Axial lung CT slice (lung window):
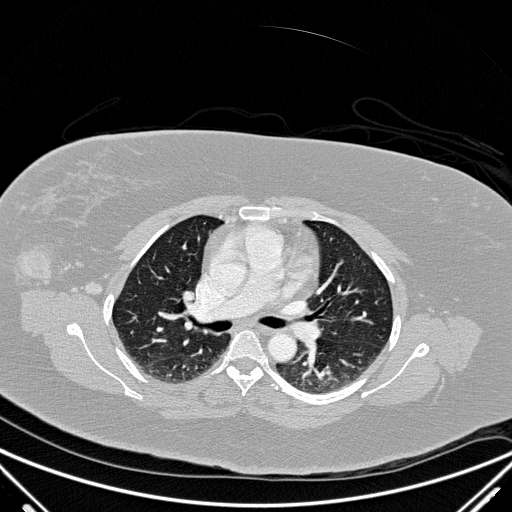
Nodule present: no